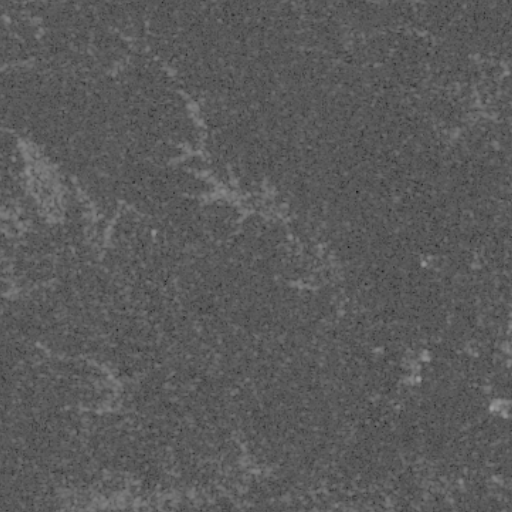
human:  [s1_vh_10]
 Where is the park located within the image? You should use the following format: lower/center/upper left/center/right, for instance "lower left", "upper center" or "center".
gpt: The park is located in the upper of the image.
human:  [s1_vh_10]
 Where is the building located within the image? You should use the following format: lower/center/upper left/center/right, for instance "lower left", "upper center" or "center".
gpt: The building is located in the center right of the image.
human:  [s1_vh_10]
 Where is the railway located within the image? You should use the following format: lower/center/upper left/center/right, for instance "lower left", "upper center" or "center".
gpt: The railway is located in the right of the image.
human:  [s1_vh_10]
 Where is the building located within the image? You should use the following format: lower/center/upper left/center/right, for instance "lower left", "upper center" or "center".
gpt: The building is located in the right of the image.
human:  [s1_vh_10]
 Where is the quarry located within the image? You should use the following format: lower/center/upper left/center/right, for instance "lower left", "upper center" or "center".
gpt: There is no quarry in the image.

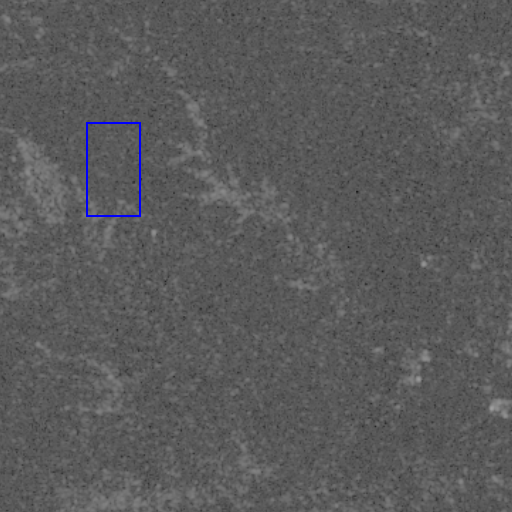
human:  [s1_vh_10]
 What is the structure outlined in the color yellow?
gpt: There is no yellow outline.
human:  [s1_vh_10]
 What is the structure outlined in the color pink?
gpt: There is no structure outlined in pink.